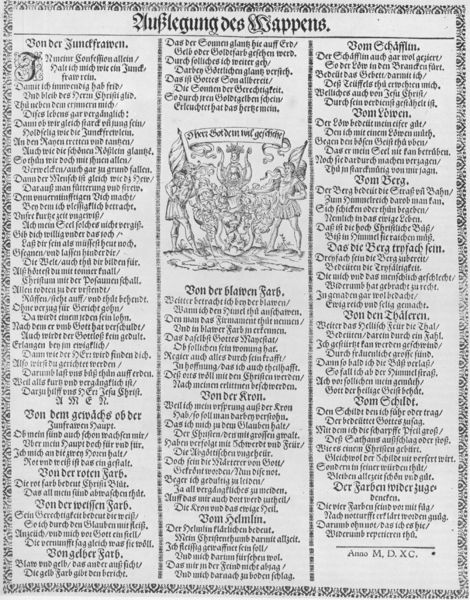
Titel: Außlegung des Wappens.
Standort: Wolfenbüttel
Institution: Herzog August Bibliothek
Schlagwörter: berg, gruppe, weiß, menschen, grau, mitte, männer, schwarz, zeichen, zeichnung, hochformat, leute, menge, ornament, alt, band, barock, rahmen, figur, drei, pflanzen, gotik, krone, renaissance, umrandung, schrift, seitlich, papier, fahnen, fahne, farben, grafik, graphik, spalten, rand, figuren, banner, bordüre, dekor, verzierung, deutsch, gewächs, foto, photographie, buch, umrahmung, druck, jungfrau, schwarzweiss, stich, titel, seite, illustration, text, zeitung, buchstaben, überschrift, worte, ritter, kopie, typen, buchseite, ecken, pergament, wappen, mittelalter, hörner, schriftstück, fotographie, fraktur, altdeutsch, handschrift, beschreibung, erklärung, lehre, kolumne, grua, spruchband, wörter, schriftband, spalte, artikel, jungfrauen, enden, flyer, kunstvoll, heraldik, gedichte, übeschrift, abschnitt, gesetz, manuskript, alte schrift, juncker, wapen, dreispaltig, 1590, auslegung, auslegung des wappens, wappenkunde